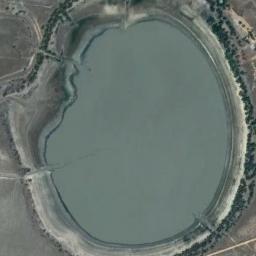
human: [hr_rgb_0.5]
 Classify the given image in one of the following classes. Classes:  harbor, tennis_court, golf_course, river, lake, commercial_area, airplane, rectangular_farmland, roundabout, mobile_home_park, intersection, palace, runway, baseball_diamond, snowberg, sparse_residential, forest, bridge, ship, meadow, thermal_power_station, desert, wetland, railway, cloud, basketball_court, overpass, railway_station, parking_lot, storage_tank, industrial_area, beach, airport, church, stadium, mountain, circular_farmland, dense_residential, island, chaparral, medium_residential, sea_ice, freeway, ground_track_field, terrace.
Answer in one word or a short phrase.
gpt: lake